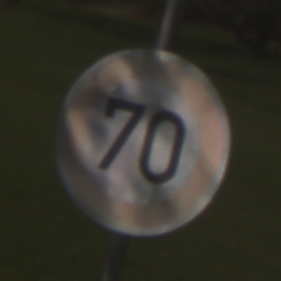
Verkehrszeichen: Geschwindigkeit70
Umgebung: Outdoor, Nature
Tageszeit: Night
Wetter: Clear
Licht: Natural
Jahreszeit: NotSpecified
Kontrast: HighContrast